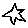
Label: star